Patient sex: M
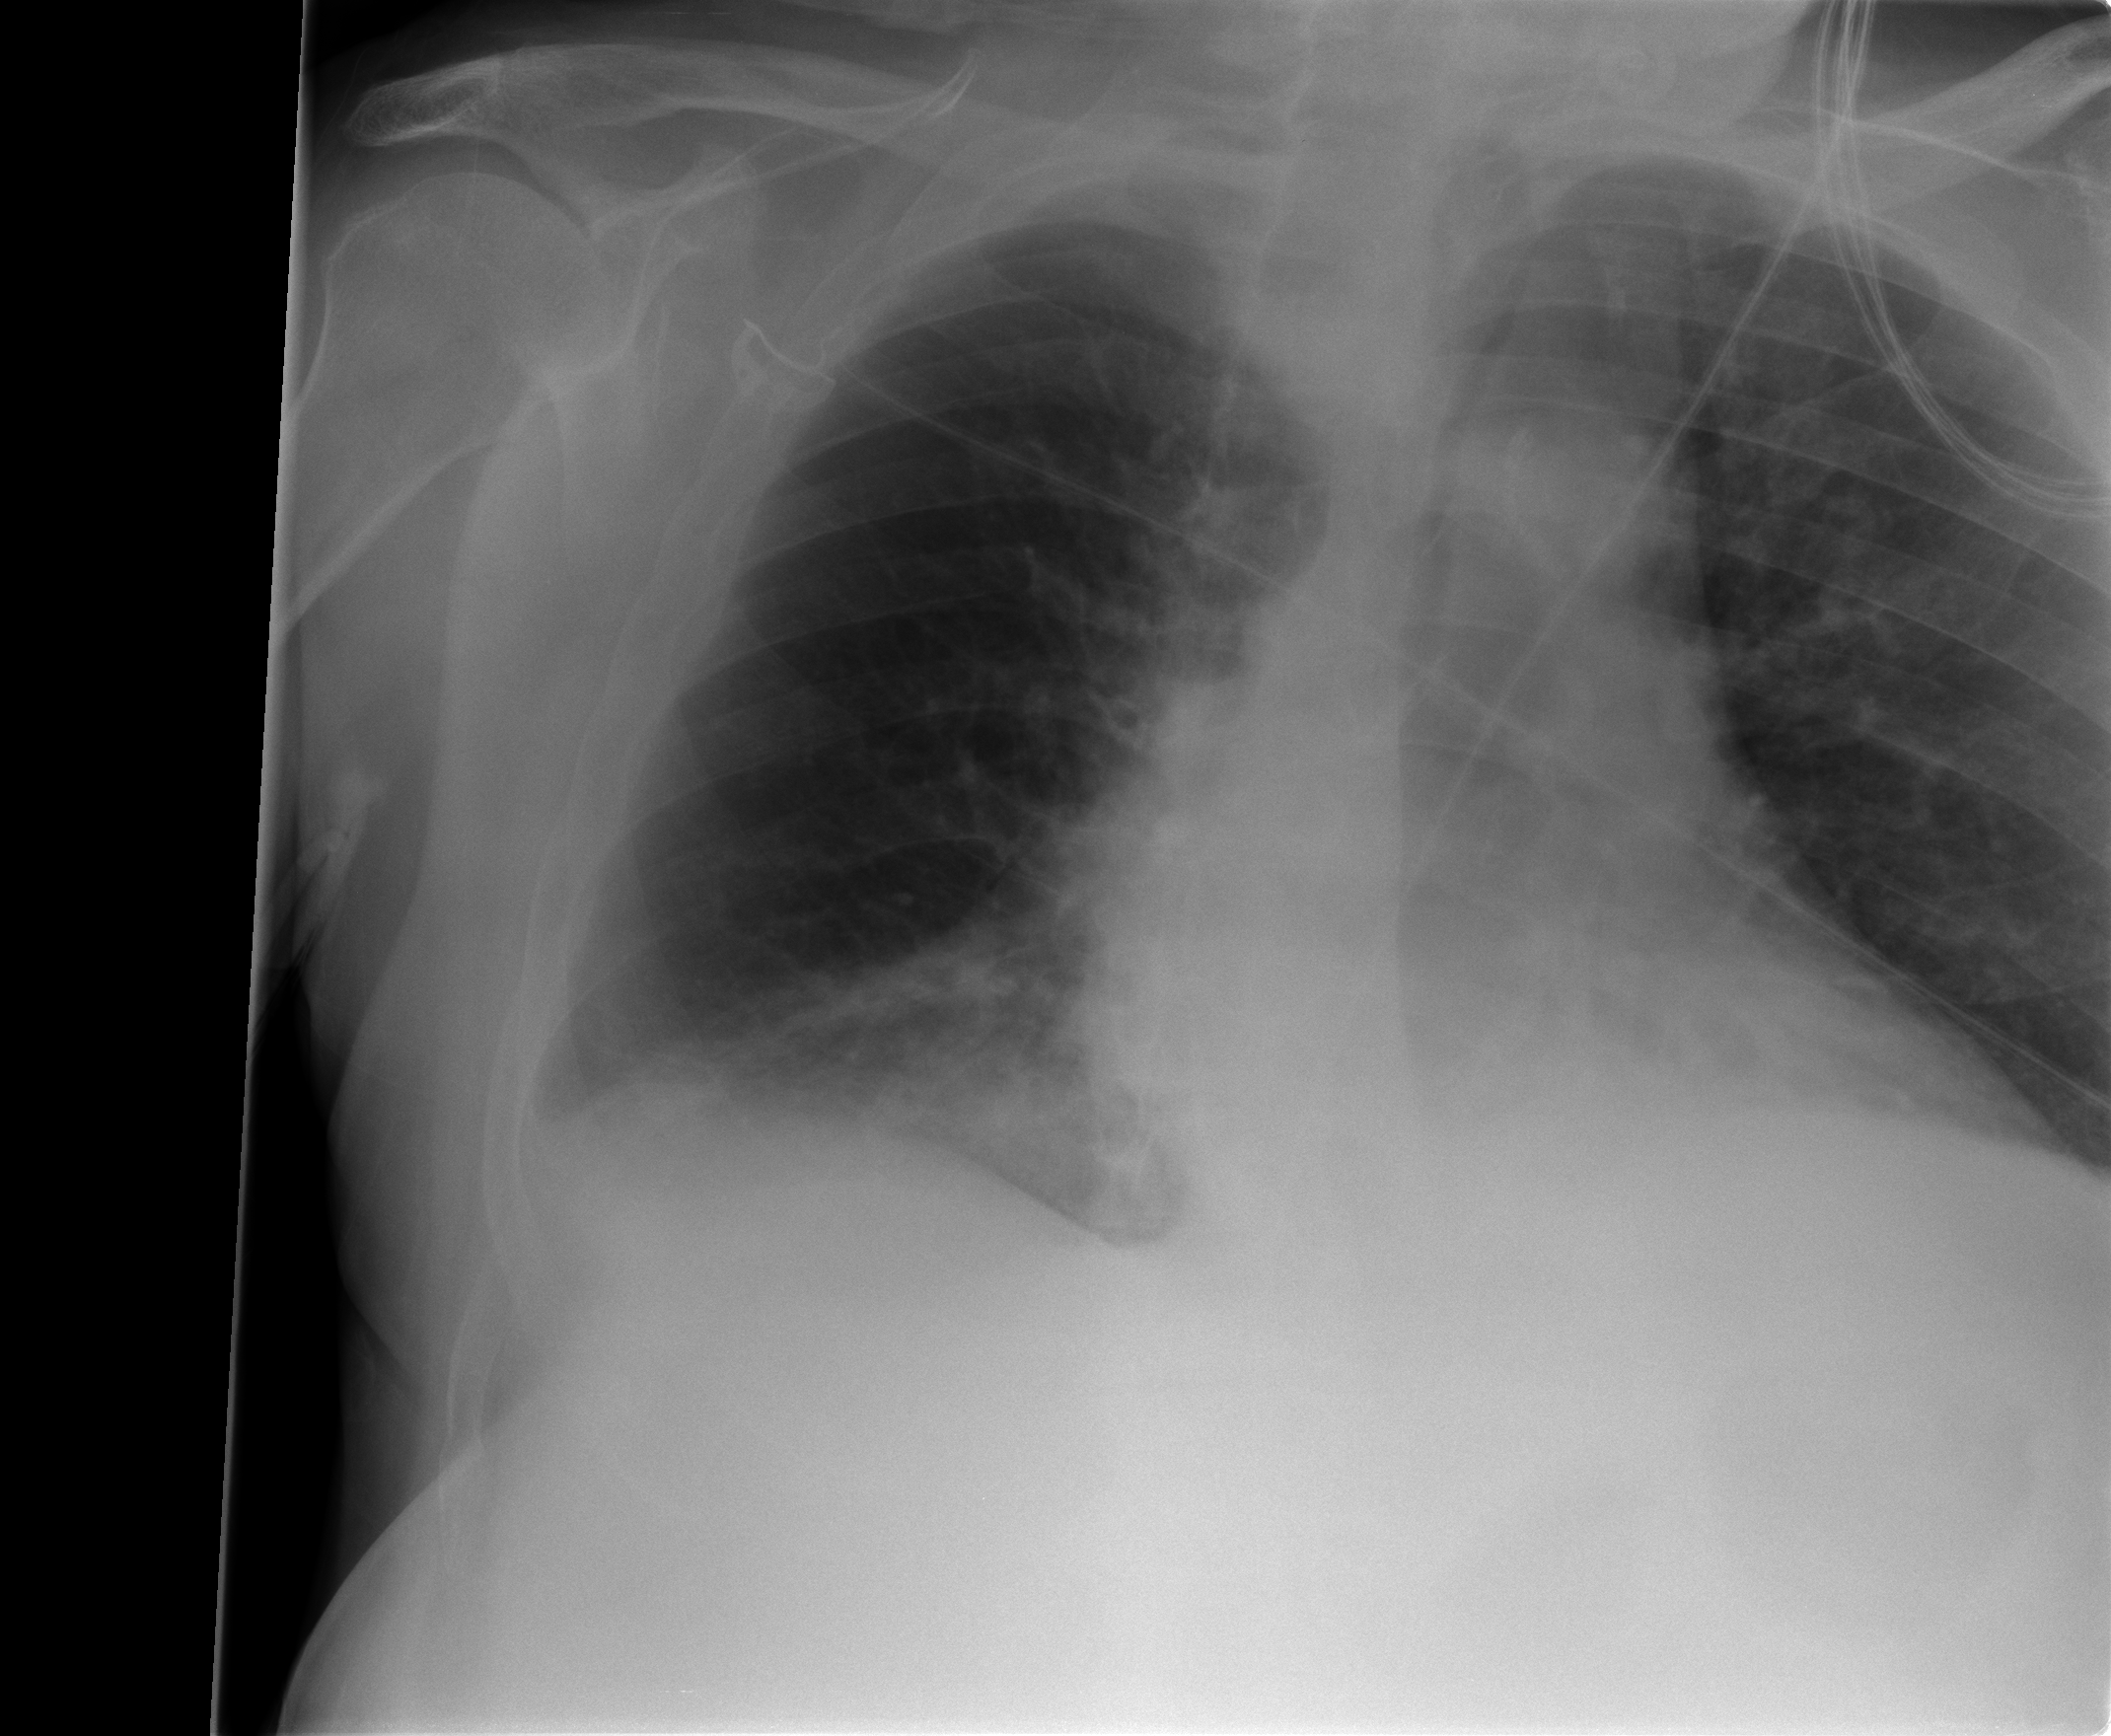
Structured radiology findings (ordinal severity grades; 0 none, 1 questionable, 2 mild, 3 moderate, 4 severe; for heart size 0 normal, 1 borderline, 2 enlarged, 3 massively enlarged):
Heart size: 2
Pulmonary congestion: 0
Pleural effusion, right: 2
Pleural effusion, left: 0
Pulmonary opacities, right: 0
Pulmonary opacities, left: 0
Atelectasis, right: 2
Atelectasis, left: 0